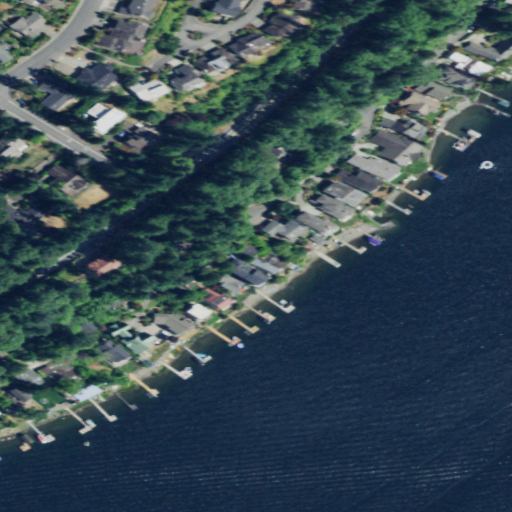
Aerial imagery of beach in Washington named Rosemont Beach containing open water, low intensity development, medium intensity development, and open development